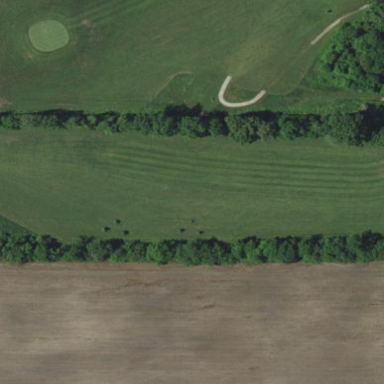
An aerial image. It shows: Golf rough area.